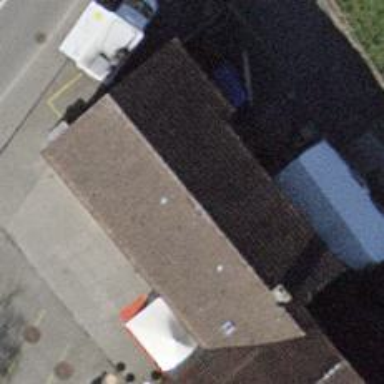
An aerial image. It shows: Bar.